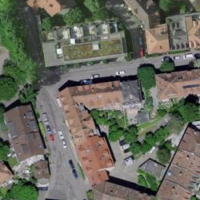
EUNIS habitat code: 54
Species observed at this site:
Cydonia oblonga
Fritillaria meleagris